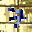
Label: 7